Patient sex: M
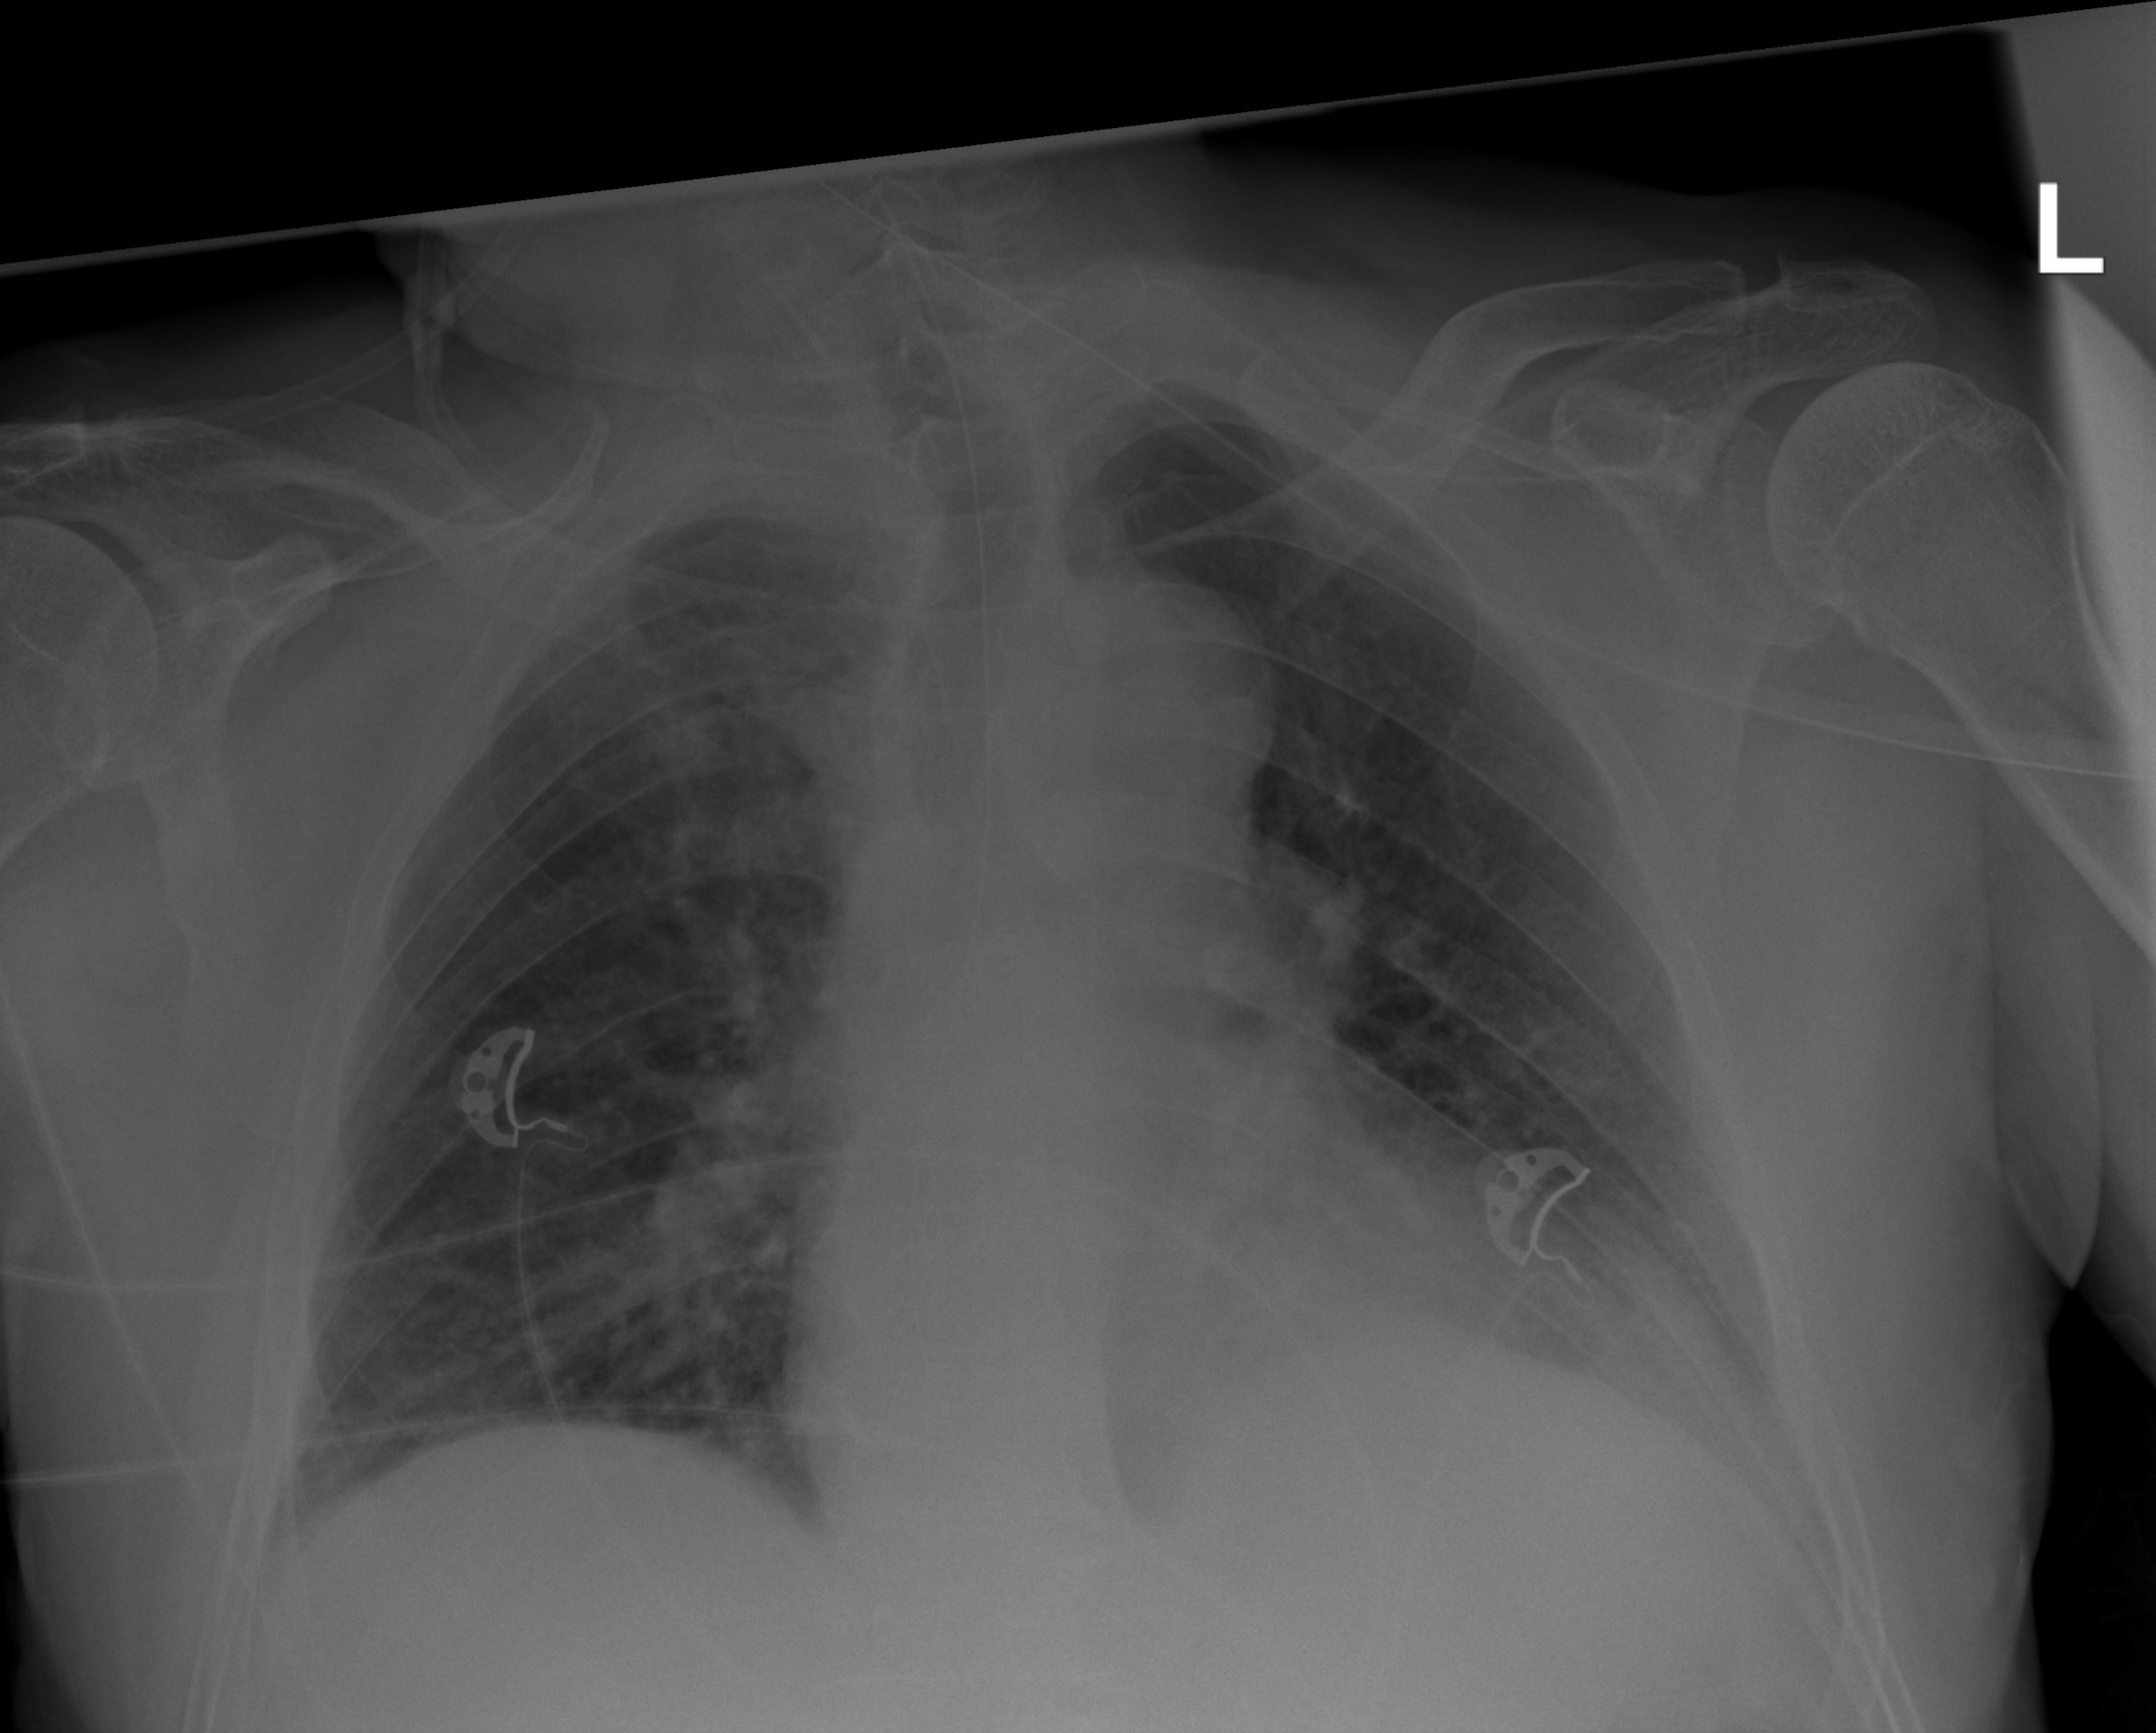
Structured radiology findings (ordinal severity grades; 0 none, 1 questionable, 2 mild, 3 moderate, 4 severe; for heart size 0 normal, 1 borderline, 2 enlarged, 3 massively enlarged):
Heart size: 2
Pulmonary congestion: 2
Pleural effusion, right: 0
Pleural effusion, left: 0
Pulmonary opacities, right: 1
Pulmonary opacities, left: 1
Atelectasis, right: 2
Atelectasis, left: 3